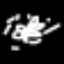
Label: frog